Interaction volume radius: 5 \u00c5
Interaction volume height: 40 \u00c5
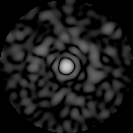
Disorder parameter: 0.8516